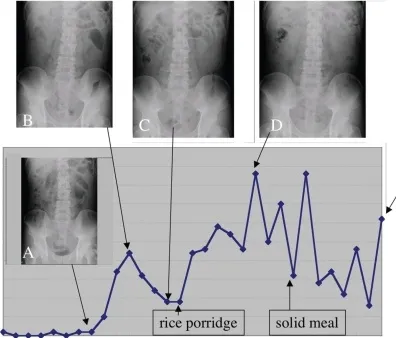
Clinical course of case 2 after a treatment with erythromycin. Changes in breath hydrogen concentration and abdominal plain radiographs on representative dates are demonstrated.
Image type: radiology (x_ray)